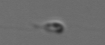
Label: flagellate_morphotype3